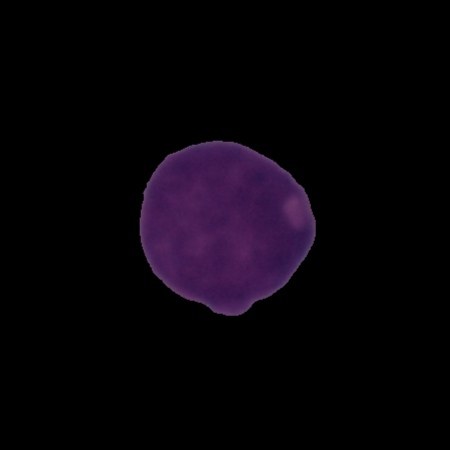
Label: cancer